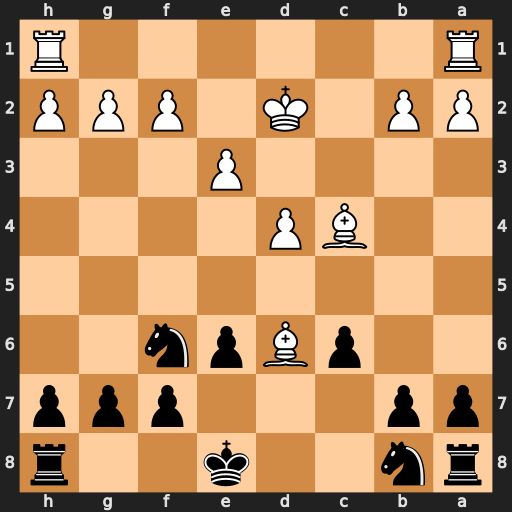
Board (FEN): rn2k2r/pp3ppp/2pBpn2/8/2BP4/4P3/PP1K1PPP/R6R
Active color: b
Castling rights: kq
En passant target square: -
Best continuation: Ne4+ Ke2 Nxd6